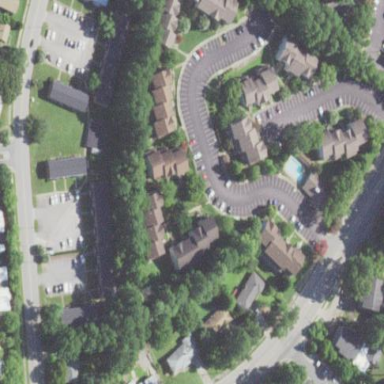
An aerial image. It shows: Parking area with asphalt surface.